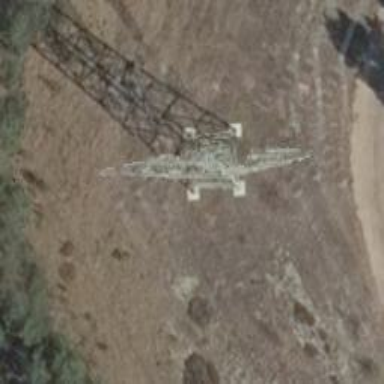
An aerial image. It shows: Power tower.